【题型】填空题　【知识点】平面几何　【难度】medium
如图，\(\text{Rt}\triangle ABC\) 中，\(\angle ABC = 90^\circ\)，\(AB = 2\)，\(BC = 2\sqrt{3}\)，点 \(M\) 是线段 \(AC\) 一个动点，若以 \(M\) 为圆心半径为 1 的圆与线段 \(AC\) 交于 \(P\)，\(Q\) 两点，则 \(\overrightarrow{BP}\cdot\overrightarrow{BQ}\) 的取值范围为 \underline{\ \ \ \ \ \ \ \ }。

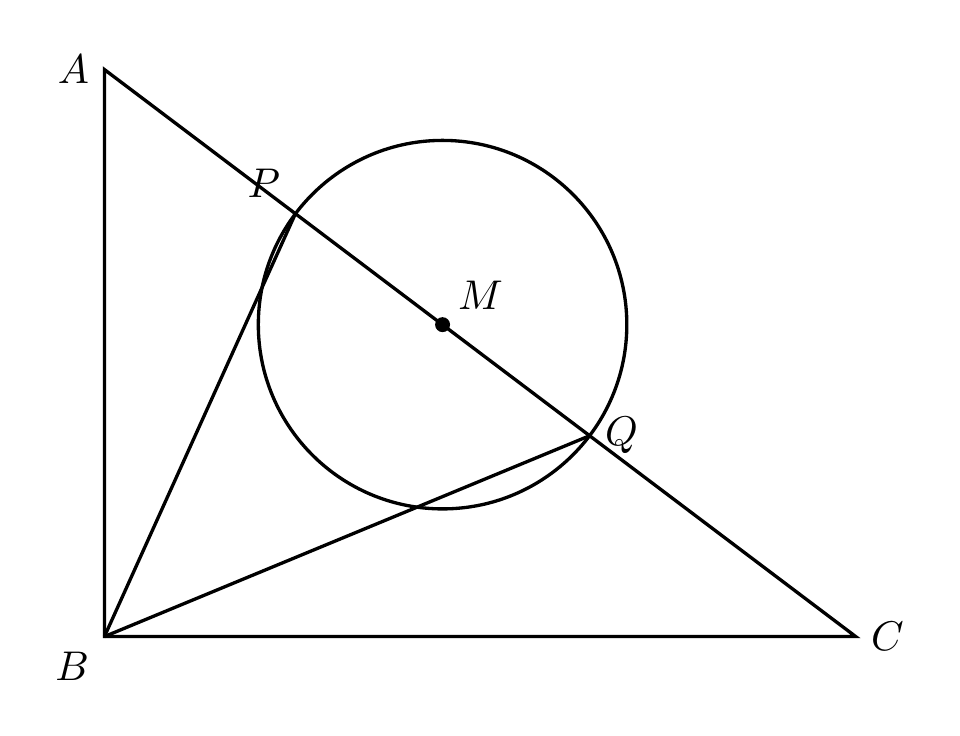
【解答】
\textbf{【答案】} \(\boldsymbol{[2,6]}\)

\noindent
\textbf{【解析】}
连接 \(BM\)，则
\[
\begin{aligned}
\overrightarrow{BP}\cdot\overrightarrow{BQ} &= (\overrightarrow{BM}+\overrightarrow{MP})\cdot(\overrightarrow{BM}+\overrightarrow{MQ}) \\
&= (\overrightarrow{BM}+\overrightarrow{MP})\cdot(\overrightarrow{BM}-\overrightarrow{MP}) = |\overrightarrow{BM}|^2 - |\overrightarrow{MP}|^2 = |\overrightarrow{BM}|^2 - 1,
\end{aligned}
\]

又 \(\angle ABC = 90^\circ\)，\(AB = 2\)，\(BC = 2\sqrt{3}\)，所以 \(\tan A = \frac{BC}{AB} = \sqrt{3}\)，则 \(A = \frac{\pi}{3}\)，
所以 \(C = \frac{\pi}{6}\)。

又 \(AC = \sqrt{AB^2 + BC^2} = 4\)，则 \(AC\) 边上的高为 \(\frac{2 \times 2\sqrt{3}}{4} = \sqrt{3}\)，
要确保以 \(M\) 为圆心半径为 1 的圆与线段 \(AC\) 交于 \(P\)，\(Q\) 两点，

当 \(M\) 在靠近 \(C\)，且 \(CM = 1\) 时，
\[
BM_1 = \sqrt{1^2 + (2\sqrt{3})^2 - 2 \times 1 \times 2\sqrt{3} \times \frac{\sqrt{3}}{2}} = \sqrt{7},
\]
当 \(M\) 在靠近 \(A\)，且 \(AM = 1\) 时，
\[
BM_2 = \sqrt{1^2 + 2^2 - 2 \times 1 \times 2 \times \frac{1}{2}} = \sqrt{3},
\]
所以 \(\sqrt{3} \leq BM \leq \sqrt{7}\)，则 \(2 \leq |\overrightarrow{BM}|^2 - 1 \leq 6\)，
即 \(\overrightarrow{BP}\cdot\overrightarrow{BQ} \in [2,6]\)。

故答案为：\(\boldsymbol{[2,6]}\)。
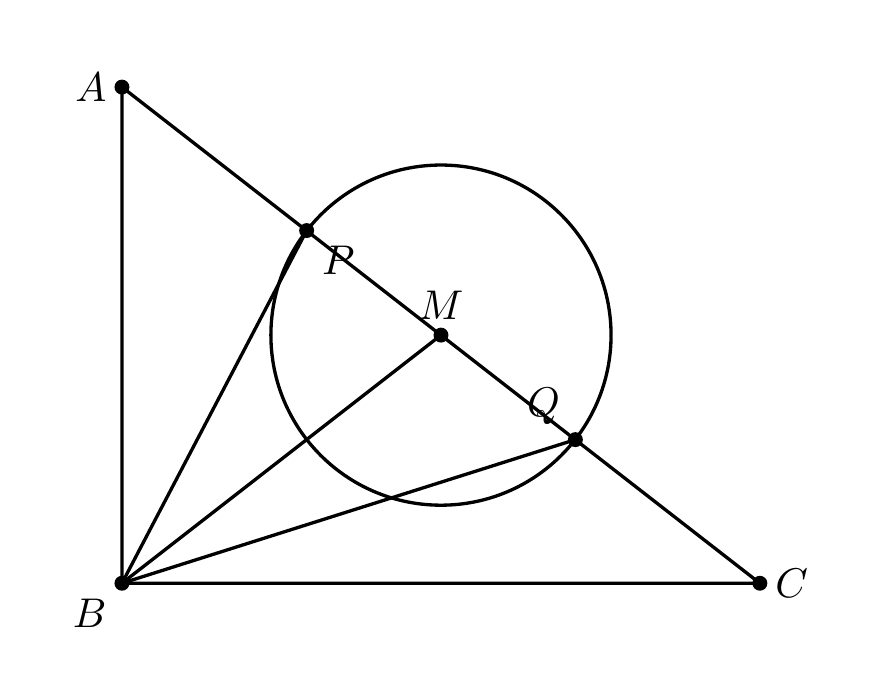